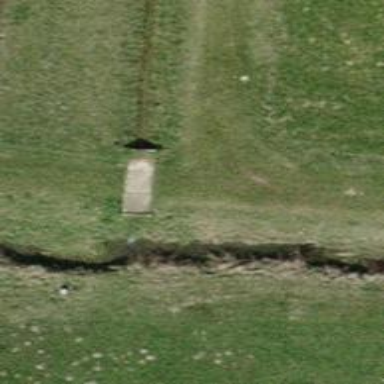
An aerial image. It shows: Culvert tunnel passing through ditch.